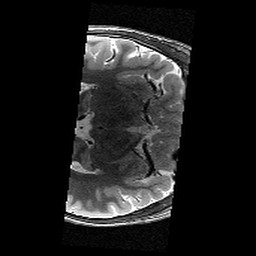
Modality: T2w
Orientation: axial
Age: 11
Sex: male
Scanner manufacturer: siemens
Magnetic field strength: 3 T
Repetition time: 9.23 s
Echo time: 0.067 s